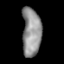
Tissue: lung
Cell type: T cells
Senescence score: 0.2104
Nuclear area (px): 896
Mean DAPI intensity: 145.349